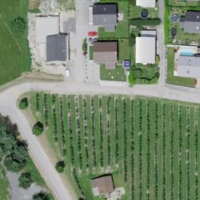
EUNIS habitat code: 53
Species observed at this site:
Urtica urens